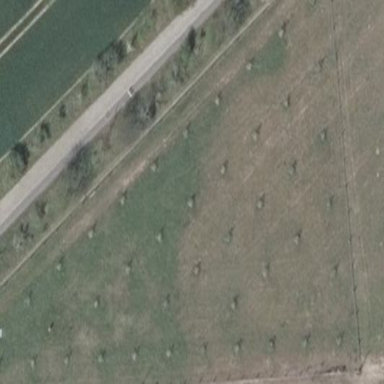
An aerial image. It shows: Fence surrounding orchard.